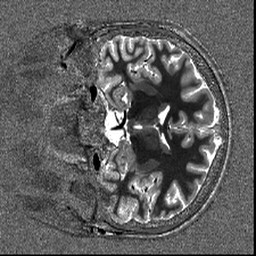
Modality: T1map
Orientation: coronal
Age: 24
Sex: male